Question: I added new database file in my solution's 'app_data' folder in VS2008.
But when I tried to expand it from Server Explorer, I get this error
>
Find the screen shot of the error which occurred in vs2008 IDE.

Can anyone tell me what the problem is?
And how to solve it
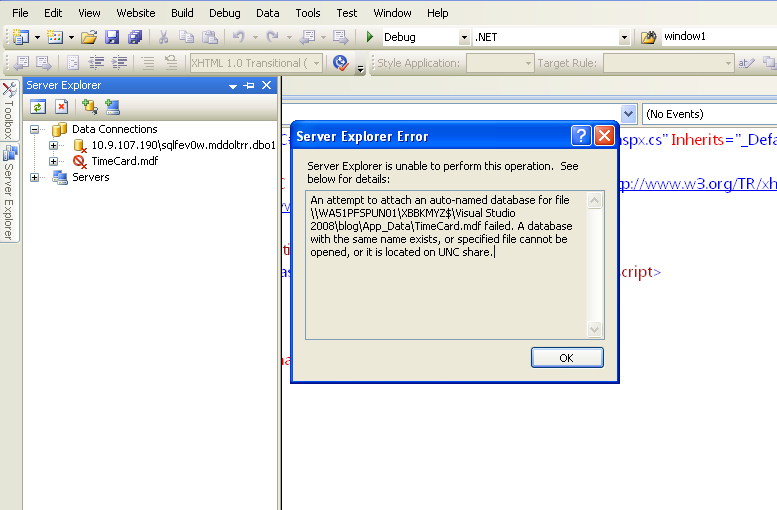
Answer: The error is clear in that dialog box, the file you are trying to attach is on a UNC share (any file path beginning with \ is a UNC path), which is not supported. You need to move the file to the server you are trying to attach it to and reference it by it's local file name, such as S:\SQLdata\TimeCard.mdf